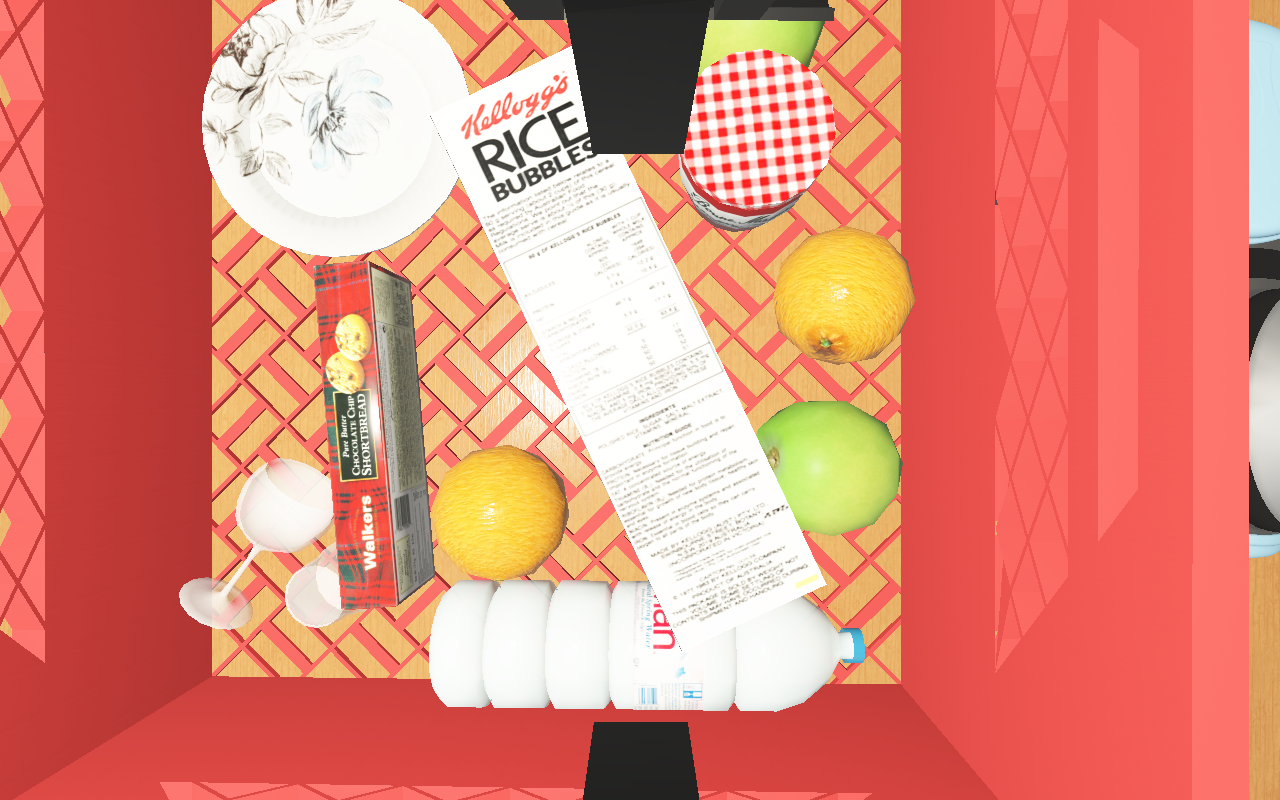
Objects in the scene:
water bottle
apple
orange
orange
spoon
glass
wineglass
jam jar
cereal box